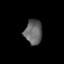
Tissue: prostate
Cell type: T cells
Senescence score: 0.2051
Nuclear area (px): 421
Mean DAPI intensity: 101.214